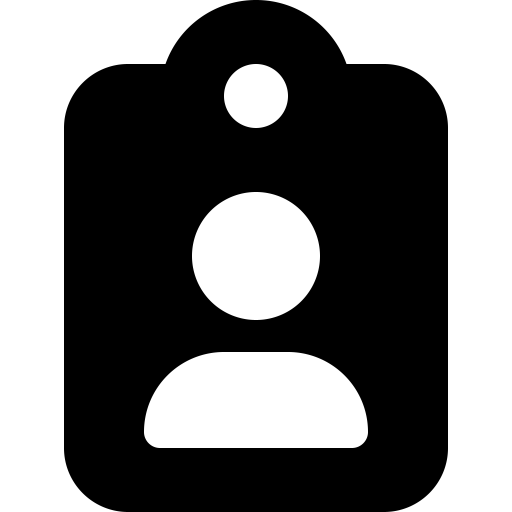
Tags: icon, FontAwesome, fa-icon, solid, clipboard, user